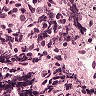
Metastatic tissue present: no